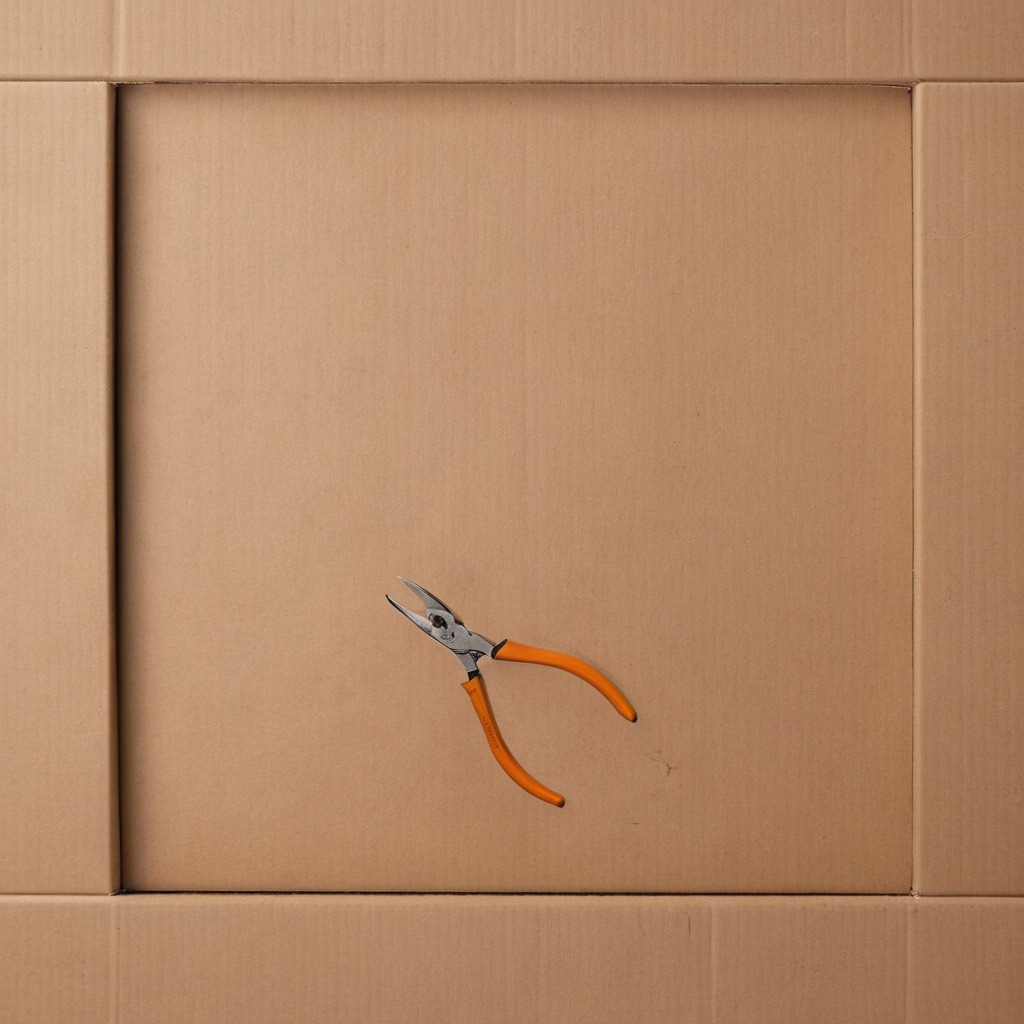
A plier is lying on the cardboard box surface in an outdoor workshop during daytime bright natural light soft shadows slightly creased but